Aerial crown-view tile of a tropical tree (Barro Colorado Island, Panama), acquired 20240918:
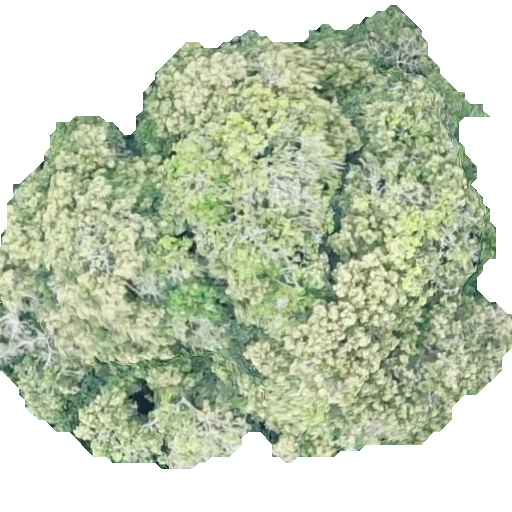
Species: Prioria copaifera
GBIF accepted scientific name: Prioria copaifera
Crown area: 277.916 m²